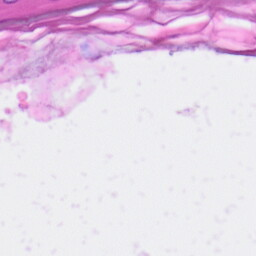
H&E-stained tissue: Skin